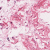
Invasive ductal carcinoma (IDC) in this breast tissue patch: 0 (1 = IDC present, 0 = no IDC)